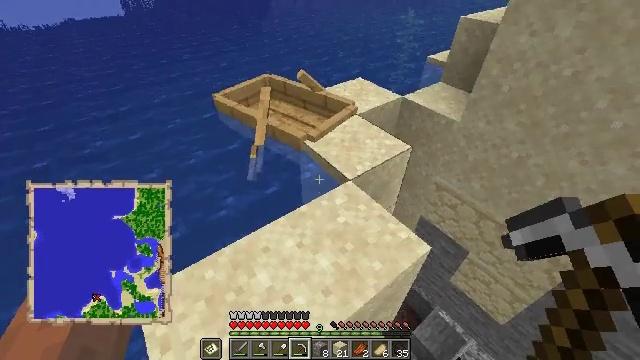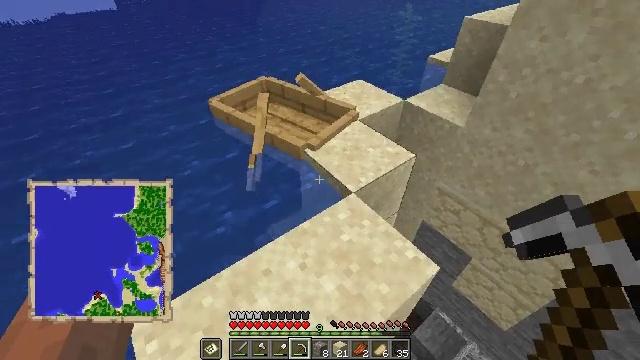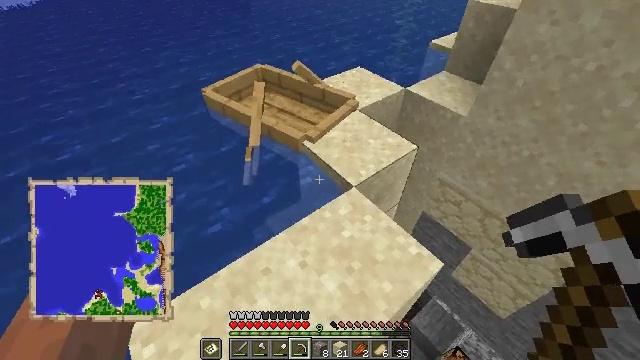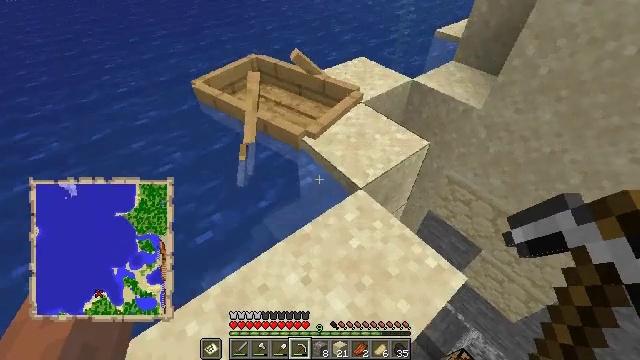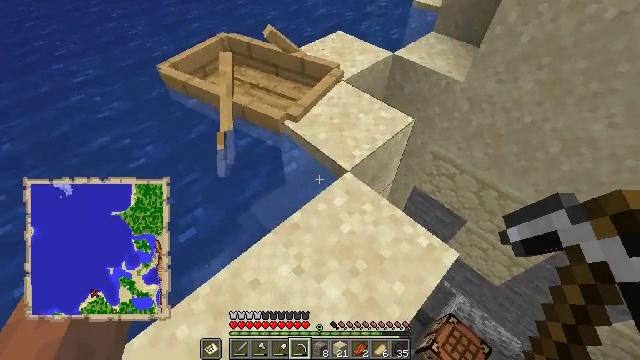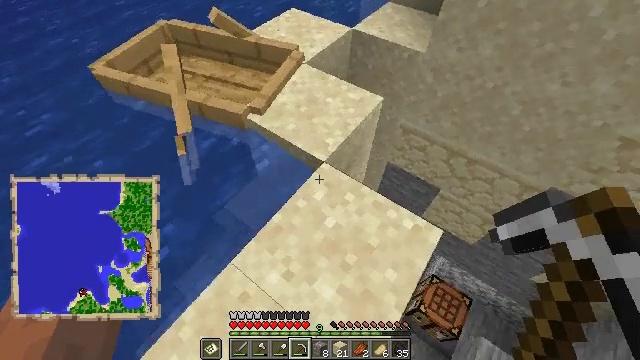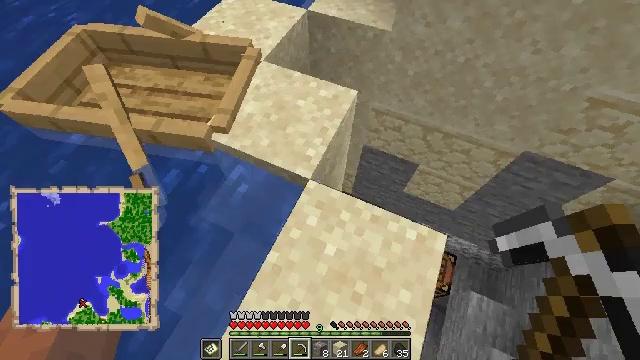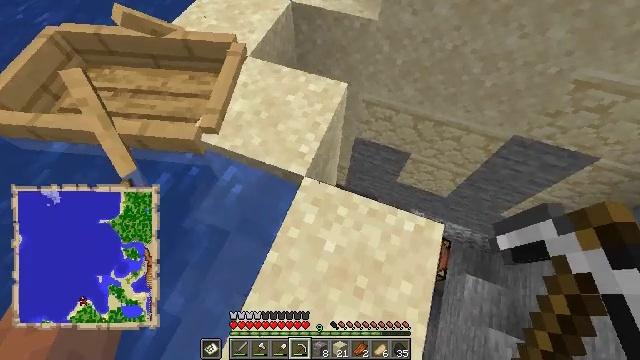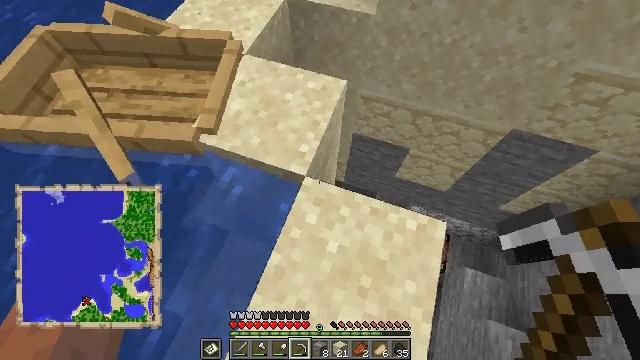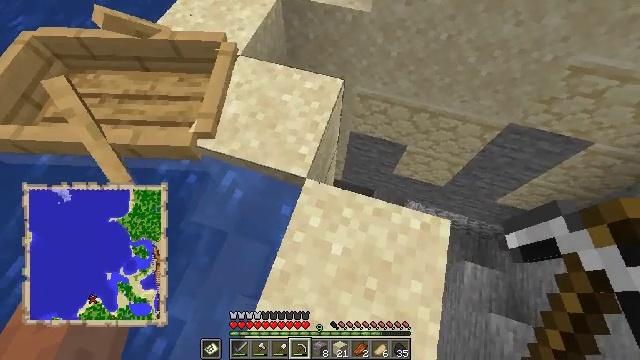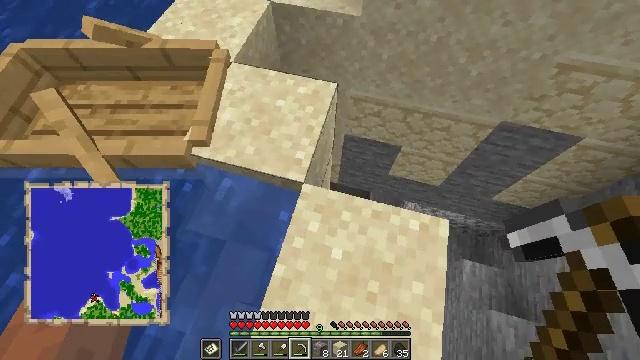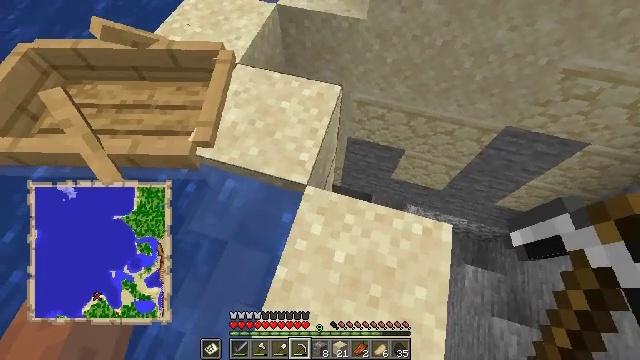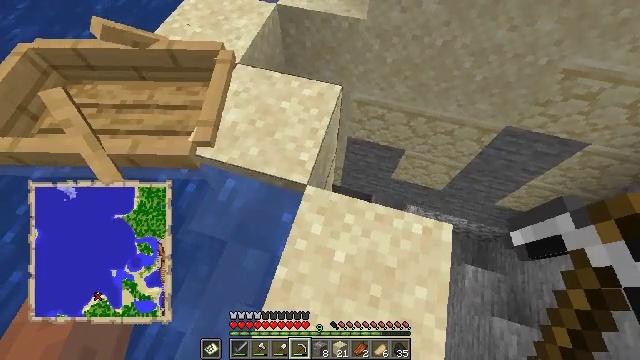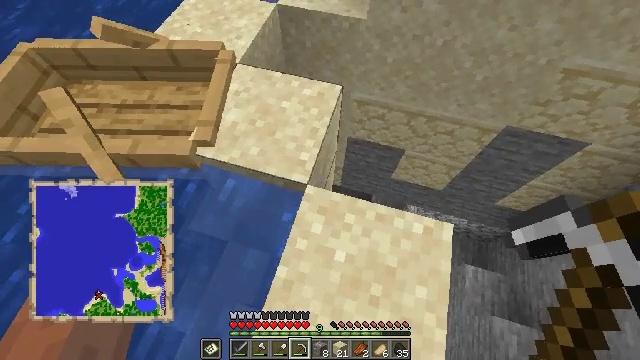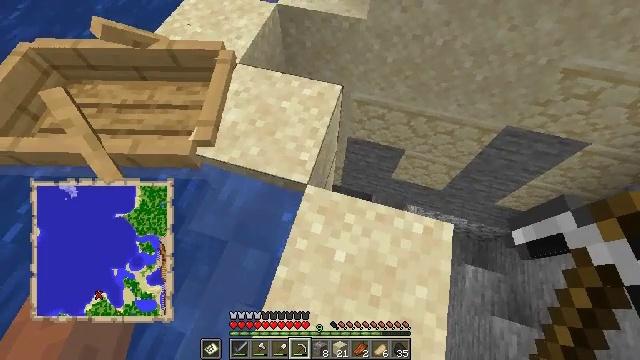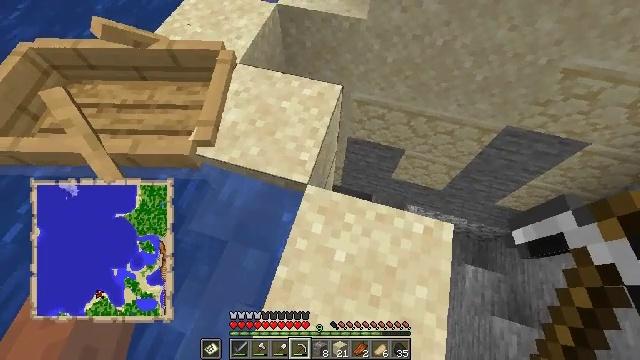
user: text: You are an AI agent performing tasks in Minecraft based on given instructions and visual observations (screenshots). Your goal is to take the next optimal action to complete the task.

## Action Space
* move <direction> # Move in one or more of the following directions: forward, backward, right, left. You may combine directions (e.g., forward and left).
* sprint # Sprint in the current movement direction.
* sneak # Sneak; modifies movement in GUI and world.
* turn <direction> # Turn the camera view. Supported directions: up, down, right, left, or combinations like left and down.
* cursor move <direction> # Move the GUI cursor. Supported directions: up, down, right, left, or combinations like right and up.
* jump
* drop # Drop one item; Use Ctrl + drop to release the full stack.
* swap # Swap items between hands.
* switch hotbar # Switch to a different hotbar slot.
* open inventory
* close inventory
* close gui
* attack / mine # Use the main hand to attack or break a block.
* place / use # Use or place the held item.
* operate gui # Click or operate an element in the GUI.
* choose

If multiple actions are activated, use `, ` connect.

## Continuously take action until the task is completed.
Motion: motion action
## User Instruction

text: Gather sand from the desert.
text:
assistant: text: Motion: move forward, turn down
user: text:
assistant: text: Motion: move forward, turn down
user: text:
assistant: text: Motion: move forward, turn down
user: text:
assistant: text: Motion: move forward, turn right and down
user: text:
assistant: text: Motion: move forward, turn right and down
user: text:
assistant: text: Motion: turn right and down
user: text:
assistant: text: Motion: turn right and down
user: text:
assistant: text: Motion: turn right and down
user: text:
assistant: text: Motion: turn right
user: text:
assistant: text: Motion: turn right
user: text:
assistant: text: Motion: turn left
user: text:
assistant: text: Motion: no_op
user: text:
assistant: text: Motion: no_op
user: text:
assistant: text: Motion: no_op
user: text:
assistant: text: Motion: no_op
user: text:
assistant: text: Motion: no_op
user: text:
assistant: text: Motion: no_op
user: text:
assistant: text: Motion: turn right
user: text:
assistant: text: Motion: turn right
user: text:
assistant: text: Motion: turn right and down
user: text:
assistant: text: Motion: turn right and down
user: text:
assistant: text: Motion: turn right and down
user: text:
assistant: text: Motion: turn right and down
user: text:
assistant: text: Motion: turn right and down
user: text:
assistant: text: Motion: turn right
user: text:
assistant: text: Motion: turn right
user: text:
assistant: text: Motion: turn right
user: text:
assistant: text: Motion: turn right
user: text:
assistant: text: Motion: turn right
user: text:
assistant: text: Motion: turn right